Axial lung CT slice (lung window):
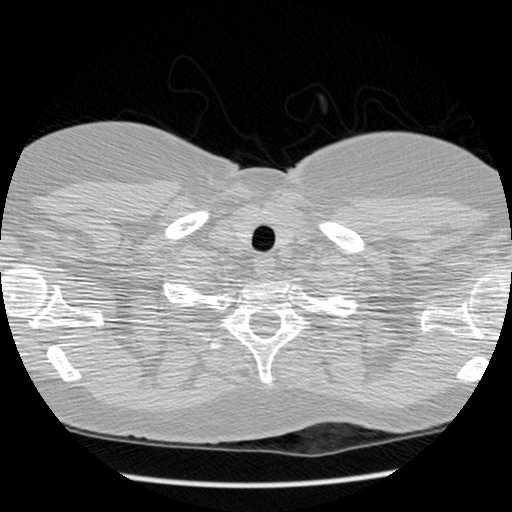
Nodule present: no